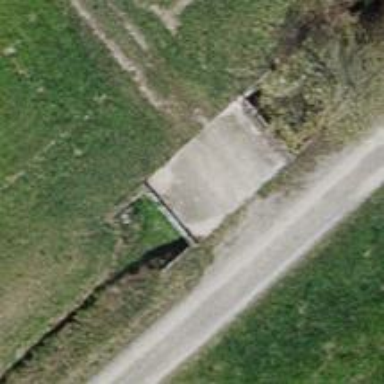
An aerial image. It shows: Grass and gravel track with grade 4 tracktype.